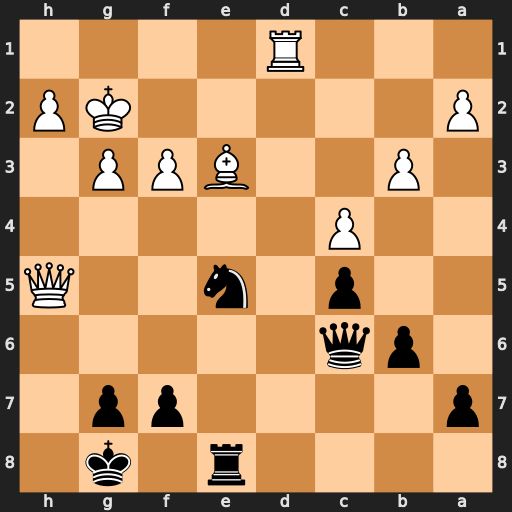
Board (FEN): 4r1k1/p4pp1/1pq5/2p1n2Q/2P5/1P2BPP1/P5KP/3R4
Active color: b
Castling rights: -
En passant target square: -
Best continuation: g6 Qxe5 Rxe5